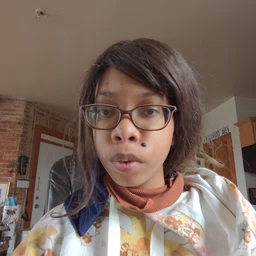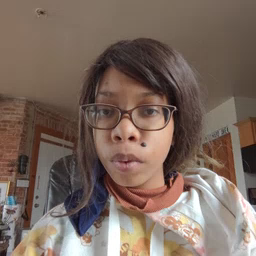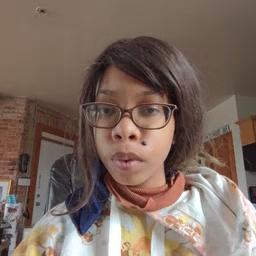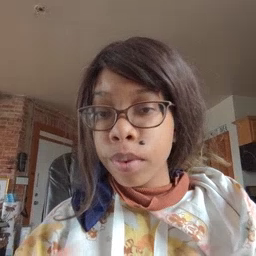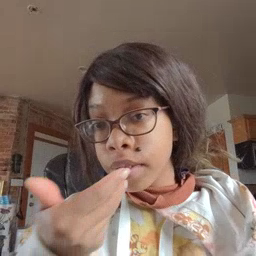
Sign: pizza